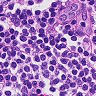
Metastatic tissue present: no